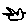
Label: bird